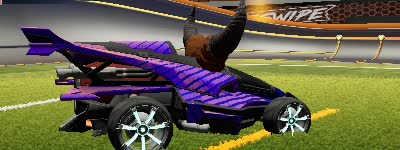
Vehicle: aftershock